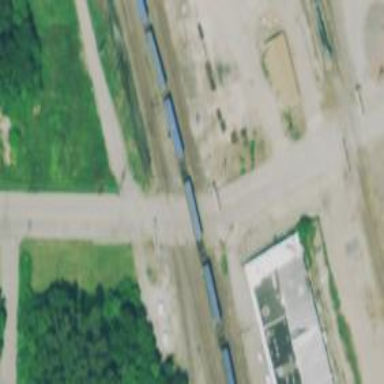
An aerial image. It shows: Single track railway siding.